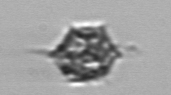
Label: Dictyocha